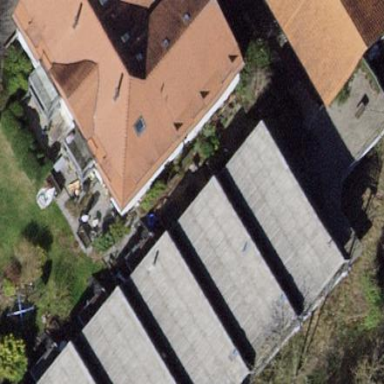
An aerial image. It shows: Terrace building.